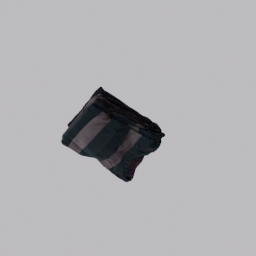
Label: people